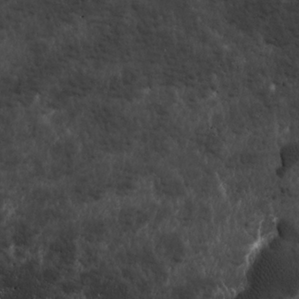
Label: non_frost